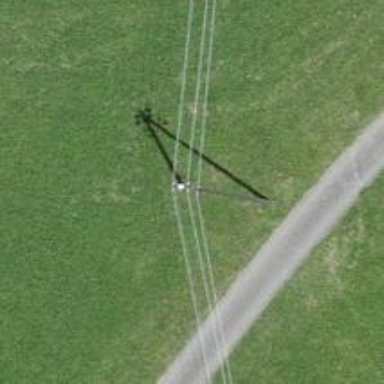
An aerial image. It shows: Power pole.